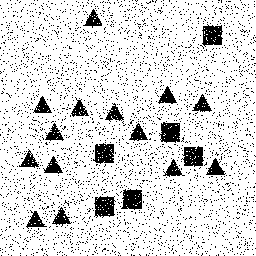
Squares: 6
Triangles: 14
Stars: 0
Total shapes: 20